【题型】解答题　【知识点】解析几何　【难度】hard
设 \( m>0 \)，椭圆 \( \Gamma: \frac{x^2}{3m} + \frac{y^2}{m} = 1 \) 与双曲线 \( C: m^2x^2 - y^2 = m^2 \) 的离心率分别为 \( e_1,e_2 \)。

(1) 若 \( e_1e_2 = 1 \)，求 \( m \) 的值；

(2) 当 \( e_2 = \sqrt{2} \) 时，过双曲线 \( C \) 的右顶点作两条斜率分别为 \( k_1,k_2 \) 的直线 \( l_1,l_2 \) 分别交双曲线于点 \( P,Q \)（\( P,Q \) 不同于右顶点），若 \( k_1k_2 = -1 \)，求证：直线 \( PQ \) 的倾斜角为定值，并求出该定值；

(3) 当 \( m=1 \) 时，设点 \( T(0,2) \)，若对于直线 \( l: y = x + b \)，椭圆 \( \Gamma \) 上总存在不同的两点 \( A \) 与 \( B \) 关于直线 \( l \) 对称，且 \( \frac{9}{4} < \overrightarrow{TA} \cdot \overrightarrow{TB} < \frac{5}{2} \)，求实数 \( b \) 的取值范围。

\vspace{1em}
【解答】
【答案】(1) \( m = \frac{\sqrt{2}}{2} \)

(2) 证明见解析，定值为 \( 0^\circ \)

(3) \( \left( -\frac{1}{2}, -\frac{1}{4} \right) \cup \left( -\frac{1}{4}, 0 \right) \)

\vspace{1em}

【知识点】求双曲线的离心率或离心率的取值范围、求椭圆的离心率或离心率的取值范围、双曲线中的定值问题、根据直线与椭圆的位置关系求参数或范围

\vspace{1em}

【分析】（1）根据椭圆和双曲线的离心率的计算公式，得到 \( e_1 = \frac{\sqrt{6}}{3} \)，\( e_2 = \sqrt{1+m^2} \)，再结合条件，即可求解；

（2）设 \( l_1,l_2 \) 的方程分别为 \( y = k_1(x-1) \)，\( y = k_2(x-1) \)，\( P(x_1,y_1),Q(x_2,y_2) \)，联立 \( x^2 - y^2 = 1 \)，求得 \( P\left( \frac{k_1^2 + 1}{k_1^2 - 1}, \frac{2k_1}{k_1^2 - 1} \right) \)，\( Q\left( \frac{k_2^2 + 1}{k_2^2 - 1}, \frac{2k_2}{k_2^2 - 1} \right) \)，结合条件 \( k_1 \cdot k_2 = -1 \)，可得 \( k_{PQ} = 0 \)，即可求解；

（3）设 \( A(x_1,y_1),B(x_2,y_2) \)，直线 \( AB \) 方程为 \( y = -x + t \)，联立 \( \Gamma: \frac{x^2}{3} + y^2 = 1 \)，通过消元及韦达定理，得到 \( x_1 + x_2 = \frac{3t}{2},x_1x_2 = \frac{3}{4}(t^2 - 1) \)，\( y_1 + y_2 = \frac{t}{2},y_1y_2 = \frac{1}{4}(t^2 - 3) \)，结合条件得到 \( b = -\frac{1}{2}t \)，再利用 \( \frac{9}{4} < \overrightarrow{TA} \cdot \overrightarrow{TB} < \frac{5}{2} \)，即可求解。

\vspace{1em}

【详解】（1）因为椭圆 \( \Gamma: \frac{x^2}{3m} + \frac{y^2}{m} = 1 \) 的离心率为
\[
e_1 = \frac{c}{a} = \sqrt{1 - \frac{m}{3m}} = \frac{\sqrt{6}}{3},
\]
双曲线 \( C: m^2x^2 - y^2 = m^2 \)，即 \( C: x^2 - \frac{y^2}{m^2} = 1 \) 的离心率为
\[
e_2 = \frac{c}{a} = \sqrt{1 + m^2},
\]
由题知 \( \sqrt{1 + m^2} \cdot \frac{\sqrt{6}}{3} = 1 \)，解得 \( m = \frac{\sqrt{2}}{2} \)。

（2）由（1）可知，双曲线的右顶点为 \( (1,0) \)，又 \( e_2 = \sqrt{2} \)，所以 \( a = b = 1 \)，

设 \( l_1,l_2 \) 的方程分别为 \( y = k_1(x - 1) \)，\( y = k_2(x - 1) \)，\( P(a,b),Q(c,d) \)，

由
\[
\begin{cases}
y = k_1(x - 1) \\
x^2 - y^2 = 1
\end{cases}
\]
消 \( y \) 得到 \( (1 - k_1^2)x^2 + 2k_1^2x - k_1^2 - 1 = 0 \)，

由韦达定理得到 \( a + 1 = \frac{2k_1^2}{k_1^2 - 1} \)，得到 \( a = \frac{k_1^2 + 1}{k_1^2 - 1} \)，所以 \( b = k_1\left( \frac{k_1^2 + 1}{k_1^2 - 1} - 1 \right) = \frac{2k_1}{k_1^2 - 1} \)，得到 \( P\left( \frac{k_1^2 + 1}{k_1^2 - 1}, \frac{2k_1}{k_1^2 - 1} \right) \)，

同理可得 \( Q\left( \frac{k_2^2 + 1}{k_2^2 - 1}, \frac{2k_2}{k_2^2 - 1} \right) \)，

所以
\[
k_{PQ} = \frac{\frac{2k_2}{k_2^2 - 1} - \frac{2k_1}{k_1^2 - 1}}{\frac{k_2^2 + 1}{k_2^2 - 1} - \frac{k_1^2 + 1}{k_1^2 - 1}} = \frac{2k_2(k_1^2 - 1) - 2k_1(k_2^2 - 1)}{(k_2^2 + 1)(k_1^2 - 1) - (k_1^2 + 1)(k_2^2 - 1)} = \frac{2k_2k_1^2 - 2k_2 - 2k_1k_2^2 + 2k_1}{k_2^2k_1^2 + k_1^2 - k_2^2 - 1 - k_1^2k_2^2 + k_1^2 - k_2^2 + 1}
\]
\[
= \frac{k_1k_2(2k_1 - 2k_2) - 2k_2 + 2k_1}{2k_1^2 - 2k_2^2},
\]
又 \( k_1 \cdot k_2 = -1 \)，所以 \( k_{PQ} = 0 \)，故直线 \( PQ \) 的倾斜角为 \( 0^\circ \)。

（3）因为 \( m = 1 \)，所以 \( \Gamma: \frac{x^2}{3} + y^2 = 1 \)，

设 \( A(x_1,y_1),B(x_2,y_2) \)，直线 \( AB \) 方程为 \( y = -x + t \)，

由
\[
\begin{cases}
y = -x + t \\
x^2 + 3y^2 = 3
\end{cases}
\]
消 \( y \) 整理可得 \( 4x^2 - 6tx + 3t^2 - 3 = 0 \)，

由 \( \Delta = (-6t)^2 - 16(3t^2 - 3) = 4 - t^2 > 0 \)，解得 \( -2 < t < 2 \)。

由韦达定理知 \( x_1 + x_2 = \frac{3t}{2},x_1x_2 = \frac{3}{4}(t^2 - 1) \)，

由
\[
\begin{cases}
y = -x + t \\
x^2 + 3y^2 = 3
\end{cases}
\]
消 \( x \) 整理可得 \( 4y^2 - 2ty + t^2 - 3 = 0 \)，

由韦达定理知 \( y_1 + y_2 = \frac{t}{2},y_1y_2 = \frac{1}{4}(t^2 - 3) \)，

设直线 \( AB \) 中点为 \( P(x_0,y_0) \)，则 \( x_0 = \frac{1}{2}(x_1 + x_2) = \frac{3t}{4} \)，

由点 \( P \) 在直线 \( AB \) 上得 \( y_0 = -x_0 + b = \frac{t}{4} \)，

又点 \( P \) 在直线 \( l \) 上，得到 \( \frac{t}{4} = \frac{3t}{4} + b \)，则 \( b = -\frac{1}{2}t \)，

又因为 \( \overrightarrow{TA} = (x_1,y_1 - 2),\overrightarrow{TB} = (x_2,y_2 - 2) \)，

所以
\[
\overrightarrow{TA} \cdot \overrightarrow{TB} = x_1x_2 + y_1y_2 - 2(y_1 + y_2) + 4 = \frac{3}{4}(t^2 - 1) + \frac{1}{4}(t^2 - 3) - t + 4 = t^2 - t + \frac{5}{2},
\]
由题有 \( \frac{9}{4} < t^2 - t + \frac{5}{2} < \frac{5}{2} \)，解得 \( 0 < t < 1 \) 且 \( t \neq \frac{1}{2} \)，

所以 \( b = -\frac{1}{2}t \in \left( -\frac{1}{2}, -\frac{1}{4} \right) \cup \left( -\frac{1}{4}, 0 \right) \)，即实数 \( b \) 的取值范围 \( \left( -\frac{1}{2}, -\frac{1}{4} \right) \cup \left( -\frac{1}{4}, 0 \right) \)。

【点睛】方法点睛：解答直线与椭圆、双曲线的题目时，时常把两个曲线的方程联立，消去 \( x \)（或 \( y \)）建立一元二次方程，然后借助根与系数的关系，并结合题设条件建立有关参变量的等量关系。
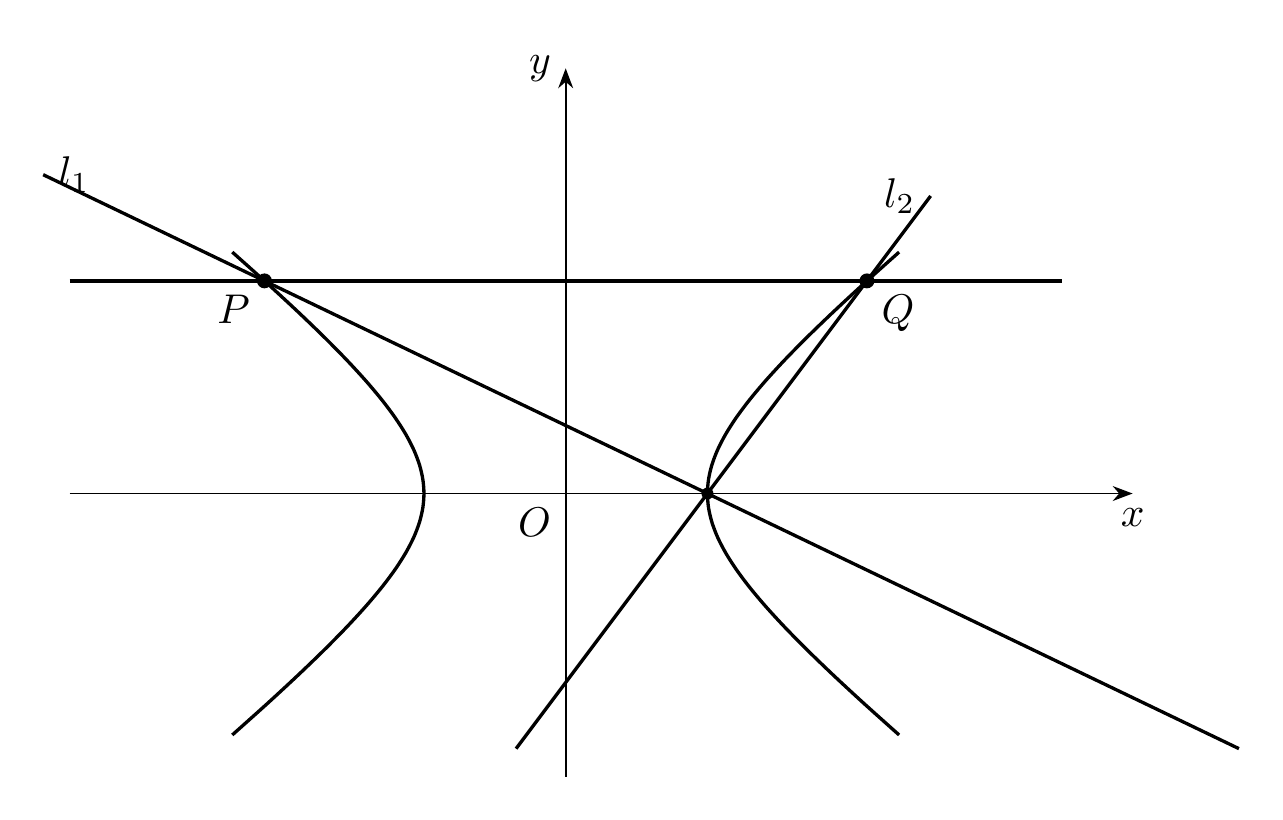
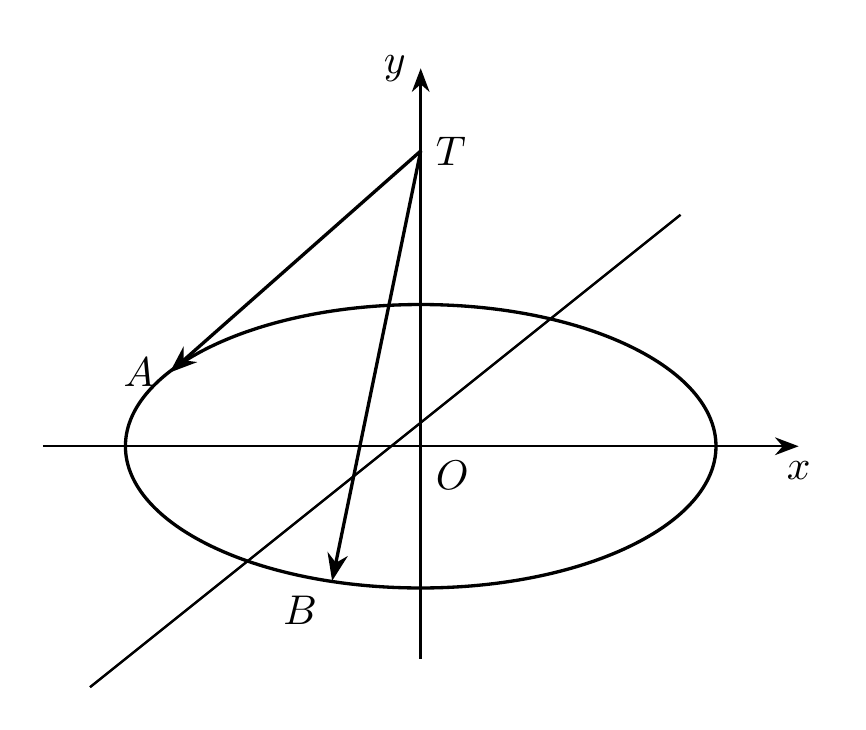